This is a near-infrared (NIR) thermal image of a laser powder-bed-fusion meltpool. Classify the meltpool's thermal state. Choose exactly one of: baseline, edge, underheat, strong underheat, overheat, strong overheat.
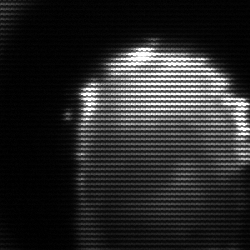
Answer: baseline